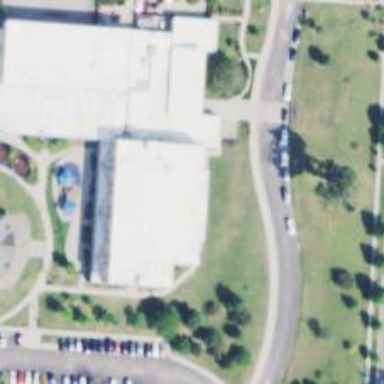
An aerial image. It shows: School building.